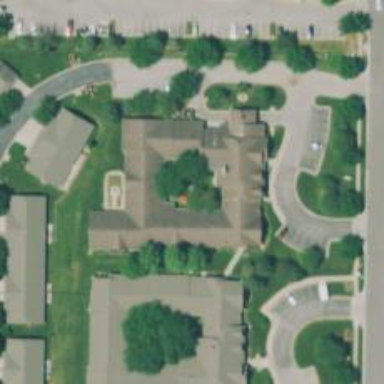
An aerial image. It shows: Nursing home.